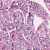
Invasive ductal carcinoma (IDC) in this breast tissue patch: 1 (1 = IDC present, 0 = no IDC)